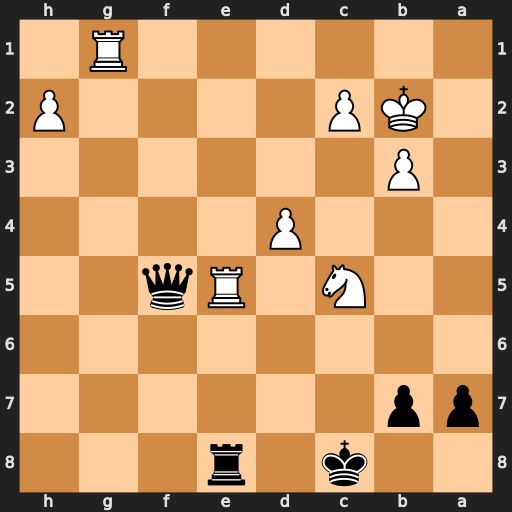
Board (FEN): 2k1r3/pp6/8/2N1Rq2/3P4/1P6/1KP4P/6R1
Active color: b
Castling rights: -
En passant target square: -
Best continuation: Rxe5 Rg8+ Kc7 dxe5 Qxe5+